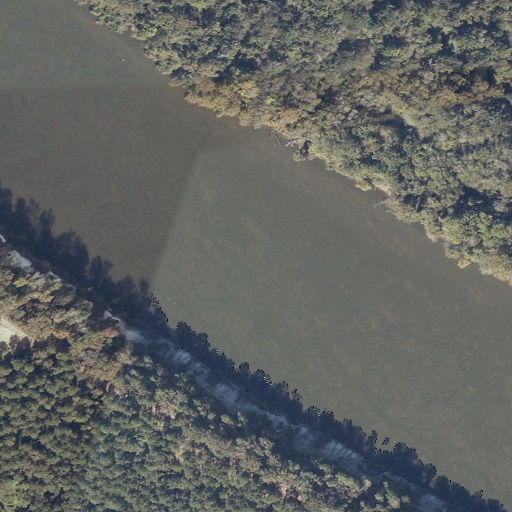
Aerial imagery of bar in Alabama named Rifleman Bar containing open water, woody wetlands, evergreen forest, barren land, and deciduous forest